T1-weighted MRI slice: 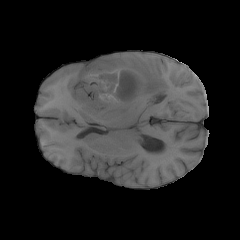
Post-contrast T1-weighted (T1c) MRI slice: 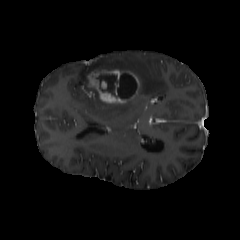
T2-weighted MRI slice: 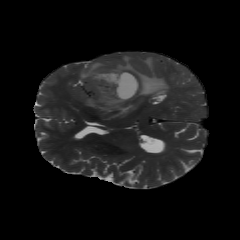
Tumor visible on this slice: yes